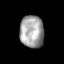
Tissue: skin
Cell type: Others
Senescence score: 0.8106
Nuclear area (px): 757
Mean DAPI intensity: 163.144